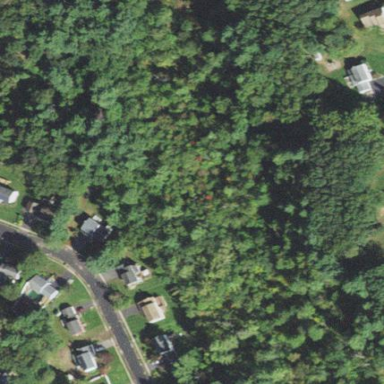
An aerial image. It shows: Existing Preserved Open Space in woodland area.